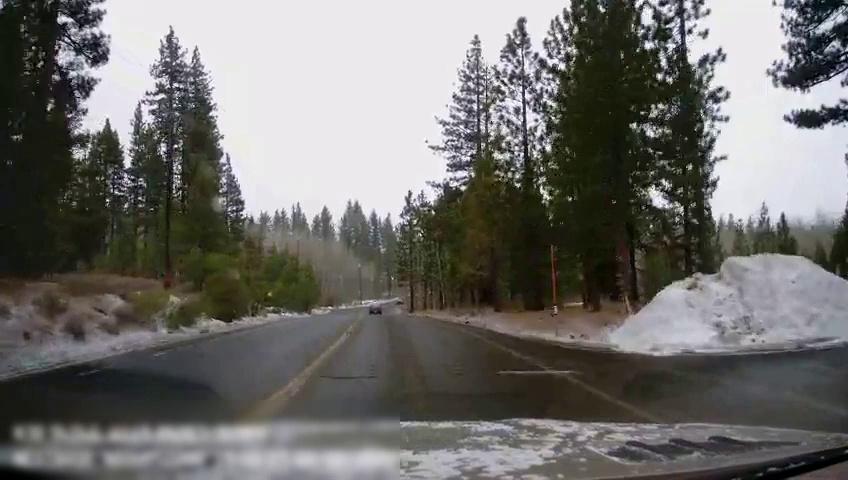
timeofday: Day
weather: Snowy
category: Drivable Space
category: Vehicles | SUV
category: Lanes | Current Lane
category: Lanes | Current Lane